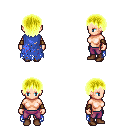
a pixel art fantasy rpg character, female body template, human, light skin, blue tattered cape, magenta pants, gold plain hairstyle, leather bracers, brown shoes, four views (front, back, left, right), 2x2 character sprite sheet, small pixel art, hard edges, no anti-aliasing